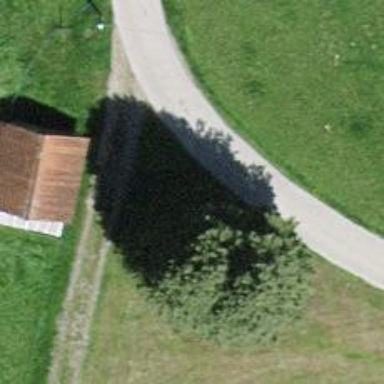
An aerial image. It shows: Bench for seating.